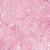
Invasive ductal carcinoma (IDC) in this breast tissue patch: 0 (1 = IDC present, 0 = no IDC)